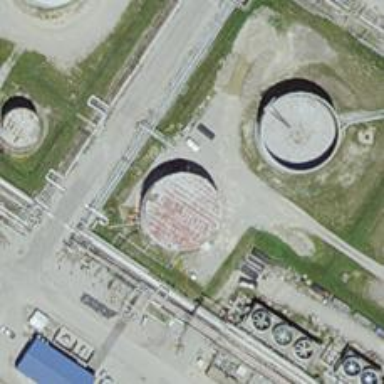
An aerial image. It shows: Storage tank that is man-made.